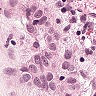
Metastatic tissue present: yes